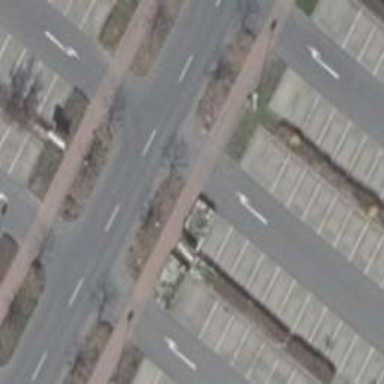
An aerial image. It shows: Asphalt service road with sidewalks on both sides.